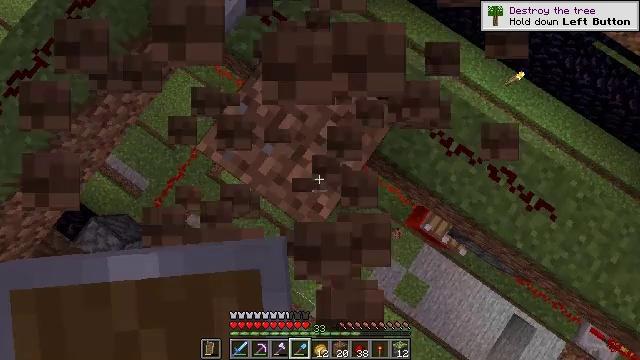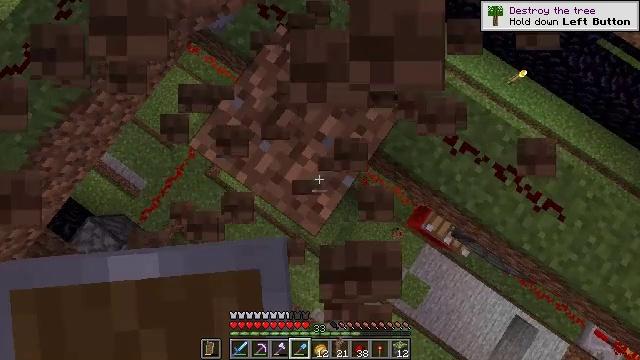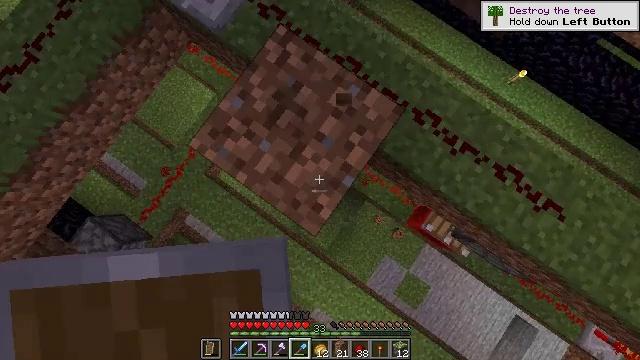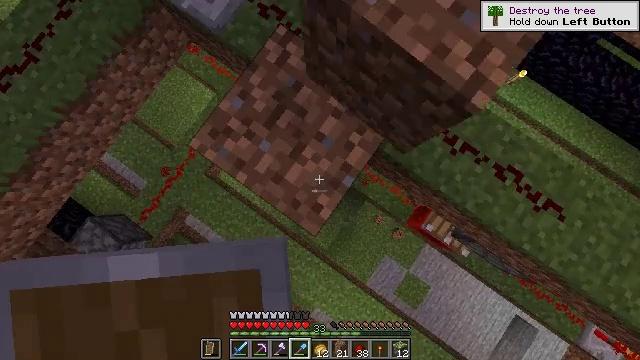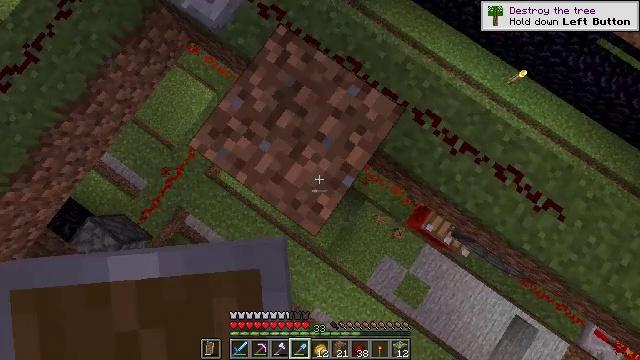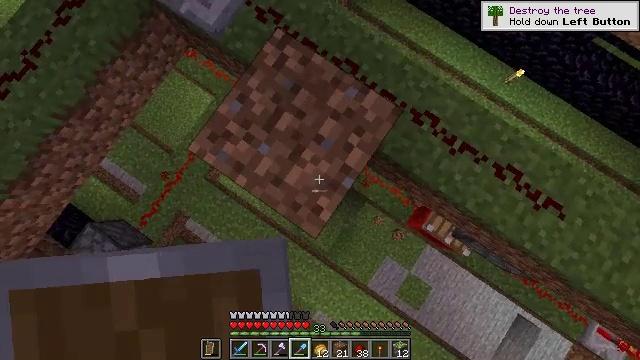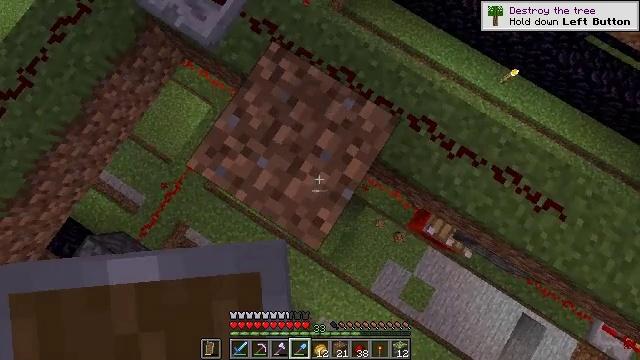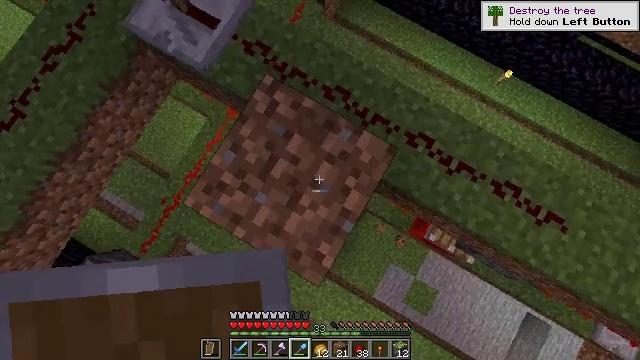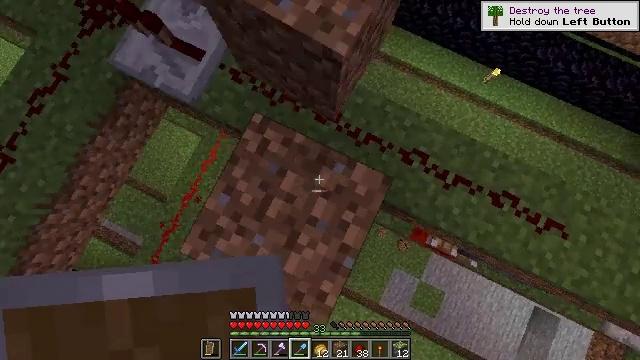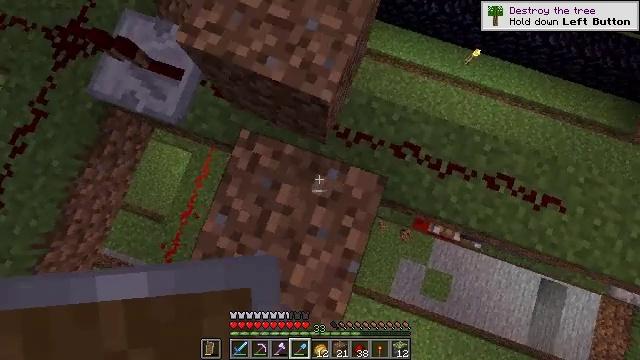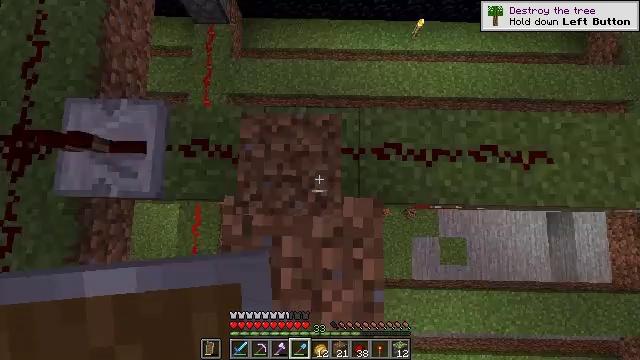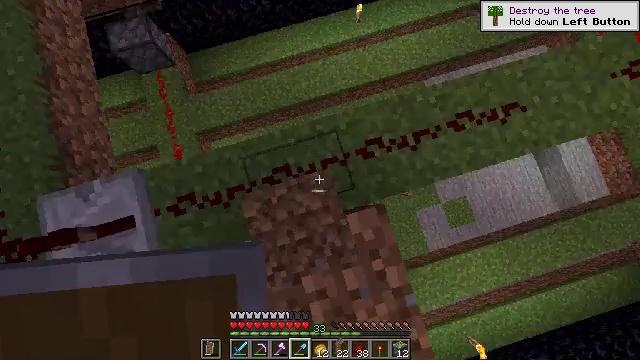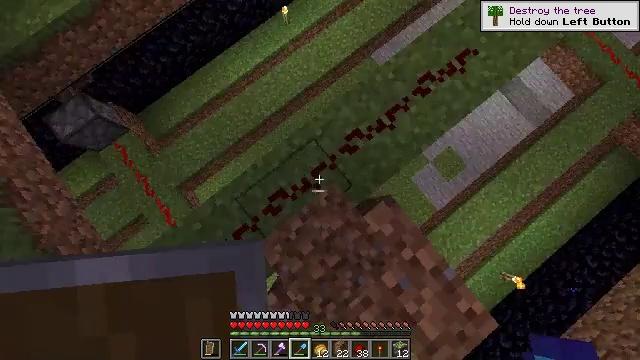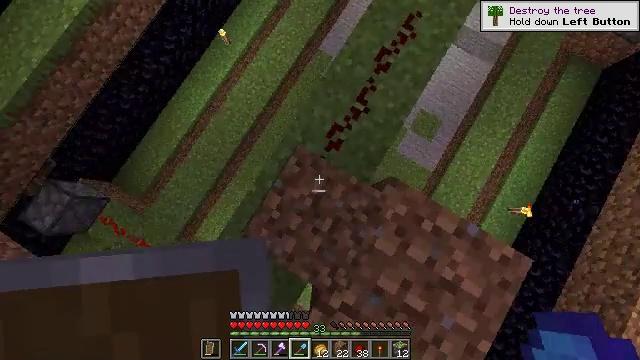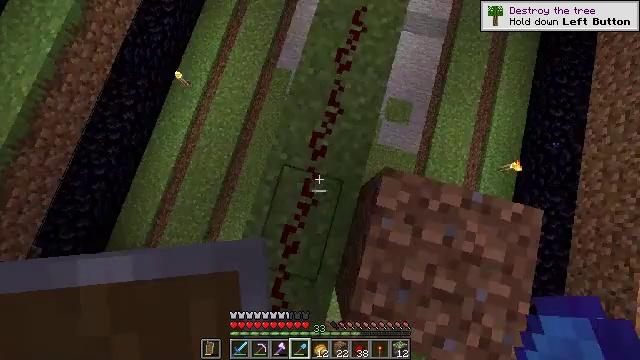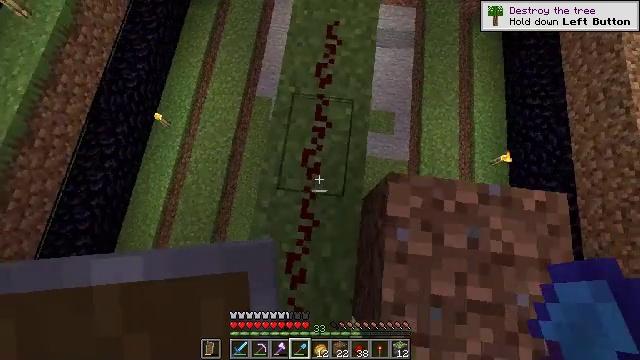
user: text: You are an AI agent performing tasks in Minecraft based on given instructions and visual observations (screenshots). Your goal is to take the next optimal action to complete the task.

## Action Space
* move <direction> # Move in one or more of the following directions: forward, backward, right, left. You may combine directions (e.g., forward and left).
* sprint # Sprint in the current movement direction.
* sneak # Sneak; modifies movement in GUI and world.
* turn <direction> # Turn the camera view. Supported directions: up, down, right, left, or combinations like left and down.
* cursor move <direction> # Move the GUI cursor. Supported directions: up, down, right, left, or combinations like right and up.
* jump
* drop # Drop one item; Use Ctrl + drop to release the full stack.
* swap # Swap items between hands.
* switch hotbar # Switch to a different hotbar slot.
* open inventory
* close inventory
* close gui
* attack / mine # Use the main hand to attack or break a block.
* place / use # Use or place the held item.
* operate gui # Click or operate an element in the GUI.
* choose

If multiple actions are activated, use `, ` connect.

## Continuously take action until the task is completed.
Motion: motion action
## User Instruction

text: Find and mine the redstone block.
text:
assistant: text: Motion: no_op
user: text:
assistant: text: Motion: no_op
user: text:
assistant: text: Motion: no_op
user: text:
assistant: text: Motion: no_op
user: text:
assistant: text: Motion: no_op
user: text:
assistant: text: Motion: move forward, turn right
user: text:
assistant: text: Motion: move forward, turn right
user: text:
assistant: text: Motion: move forward, turn right
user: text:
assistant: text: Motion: move forward, turn right
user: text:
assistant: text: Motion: move forward, turn right
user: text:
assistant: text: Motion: move forward, turn right
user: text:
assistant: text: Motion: turn right
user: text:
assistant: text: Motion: turn right
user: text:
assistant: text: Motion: turn right and up
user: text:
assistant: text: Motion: turn right and up
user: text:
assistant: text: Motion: turn right and up
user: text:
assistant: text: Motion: turn right and up
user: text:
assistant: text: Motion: turn right and up
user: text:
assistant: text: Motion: turn right and up
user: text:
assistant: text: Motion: turn up
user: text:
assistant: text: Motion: move forward, turn up
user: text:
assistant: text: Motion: move forward, turn left and up
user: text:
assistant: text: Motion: move forward, turn left and up
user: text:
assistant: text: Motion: move forward, turn up
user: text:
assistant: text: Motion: move forward, turn up
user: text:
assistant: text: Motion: move forward
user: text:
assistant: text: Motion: move forward
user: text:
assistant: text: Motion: move forward
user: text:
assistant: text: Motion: no_op
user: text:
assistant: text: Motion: no_op